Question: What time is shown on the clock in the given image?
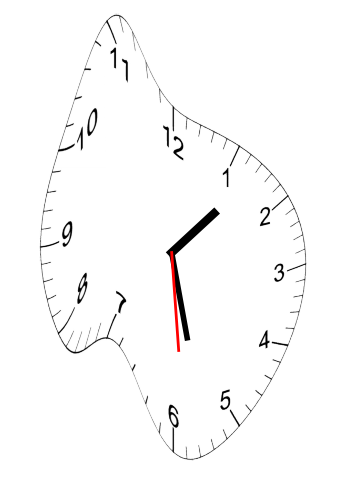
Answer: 01:27:29